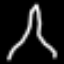
Label: The Eiffel Tower